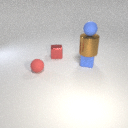
small blue rubber cube below large brown metal cylinder